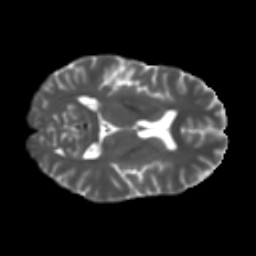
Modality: T2w
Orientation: axial
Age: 29
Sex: female
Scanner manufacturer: ge
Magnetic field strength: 3 T
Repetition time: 7.8 s
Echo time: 0.0606 s